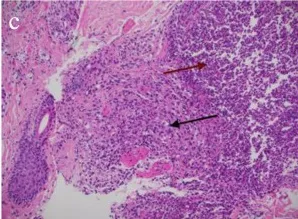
Histopathology of skin nodule. H&E stain x 200 magnification showing granuloma (black arrow) and acute folliculitis with neutrophillic infiltrates (red arrow).
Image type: pathology (h&e)